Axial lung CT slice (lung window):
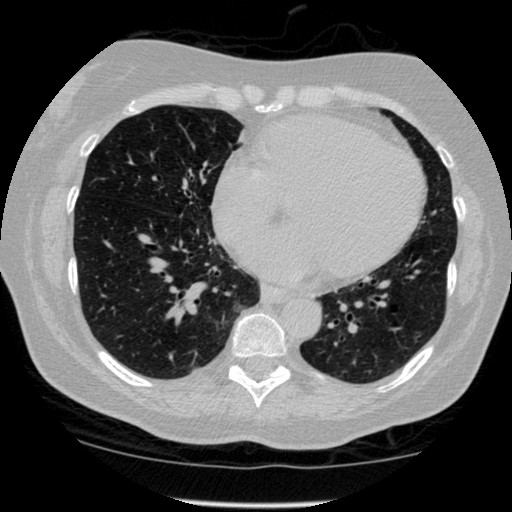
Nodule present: no